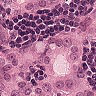
Metastatic tissue present: yes